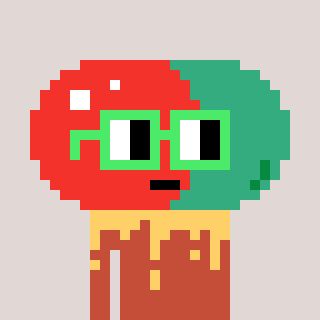
a pixel art character with square light green glasses, a pill-shaped head and a rust-colored body on a warm background